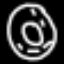
Label: donut